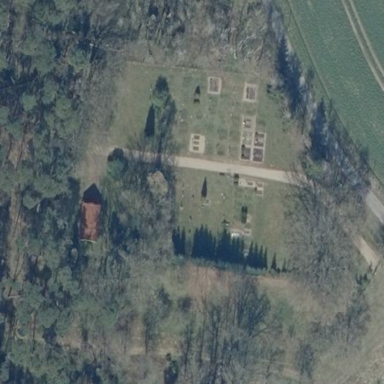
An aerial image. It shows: Grave yard.